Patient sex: M
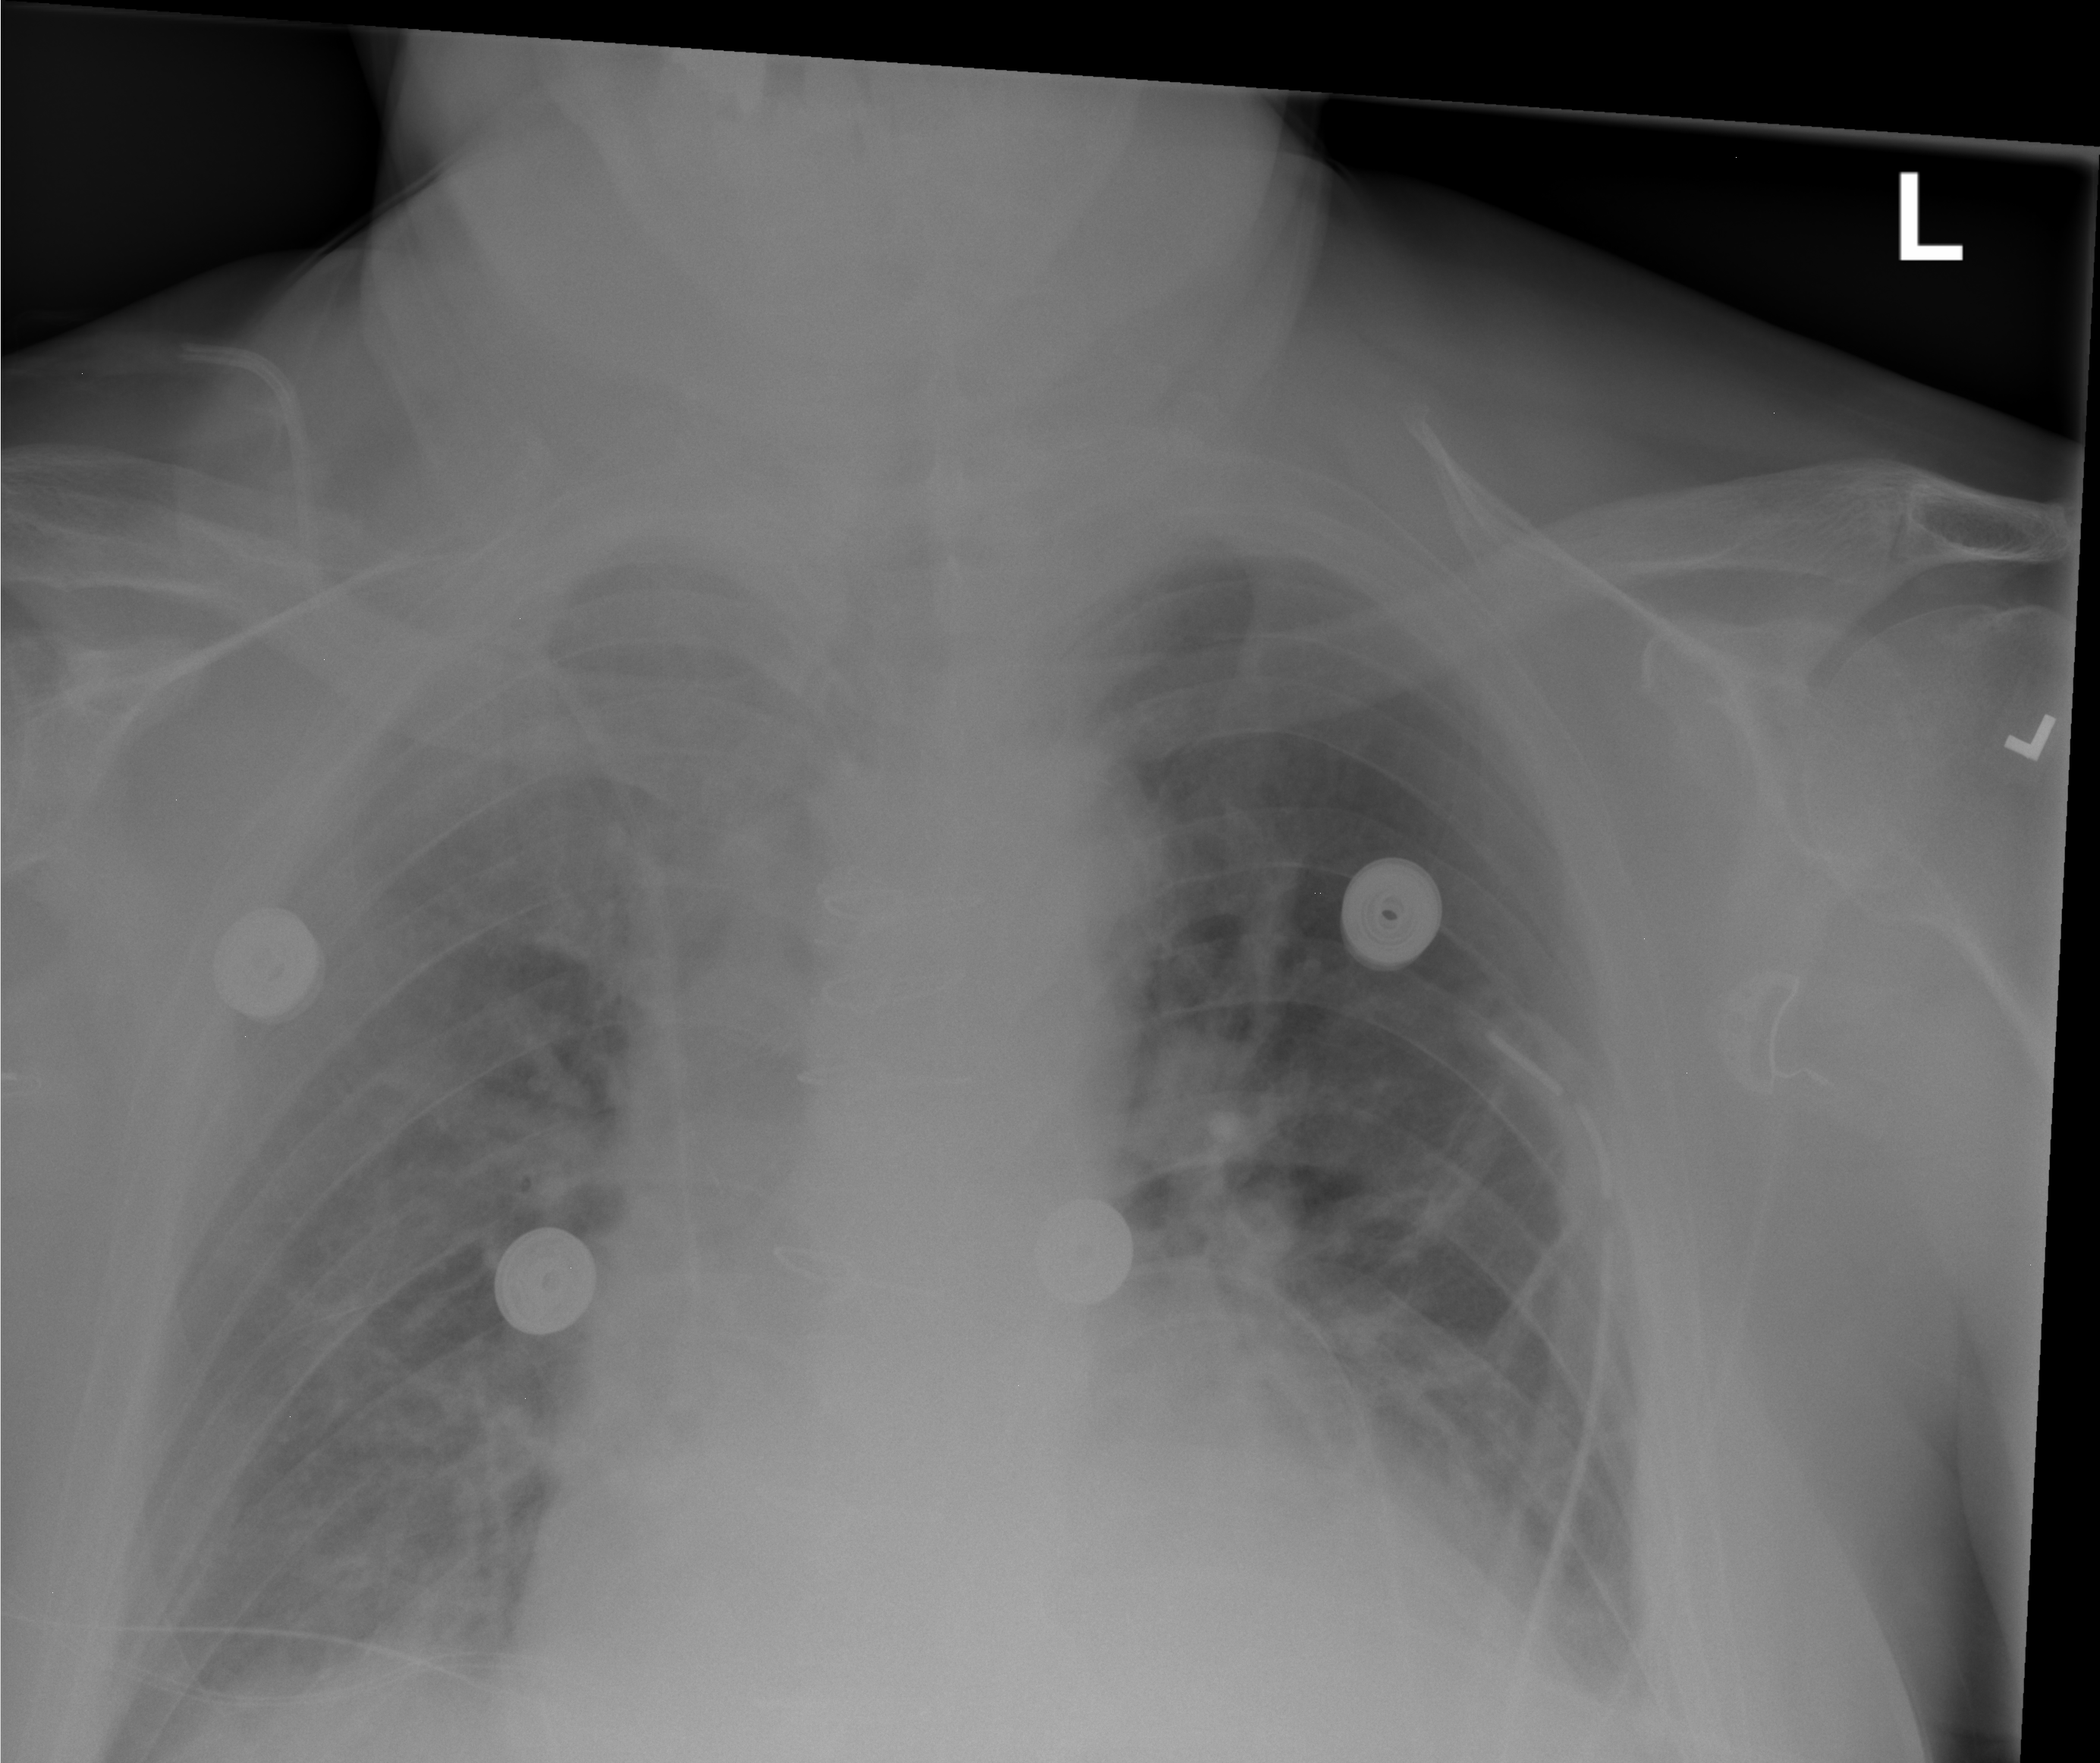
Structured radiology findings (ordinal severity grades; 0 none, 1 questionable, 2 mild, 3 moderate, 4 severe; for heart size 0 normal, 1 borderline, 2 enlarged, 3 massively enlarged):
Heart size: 2
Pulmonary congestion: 2
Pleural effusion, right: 1
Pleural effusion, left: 1
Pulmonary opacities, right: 0
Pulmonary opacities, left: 0
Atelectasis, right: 2
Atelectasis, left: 2